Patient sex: M
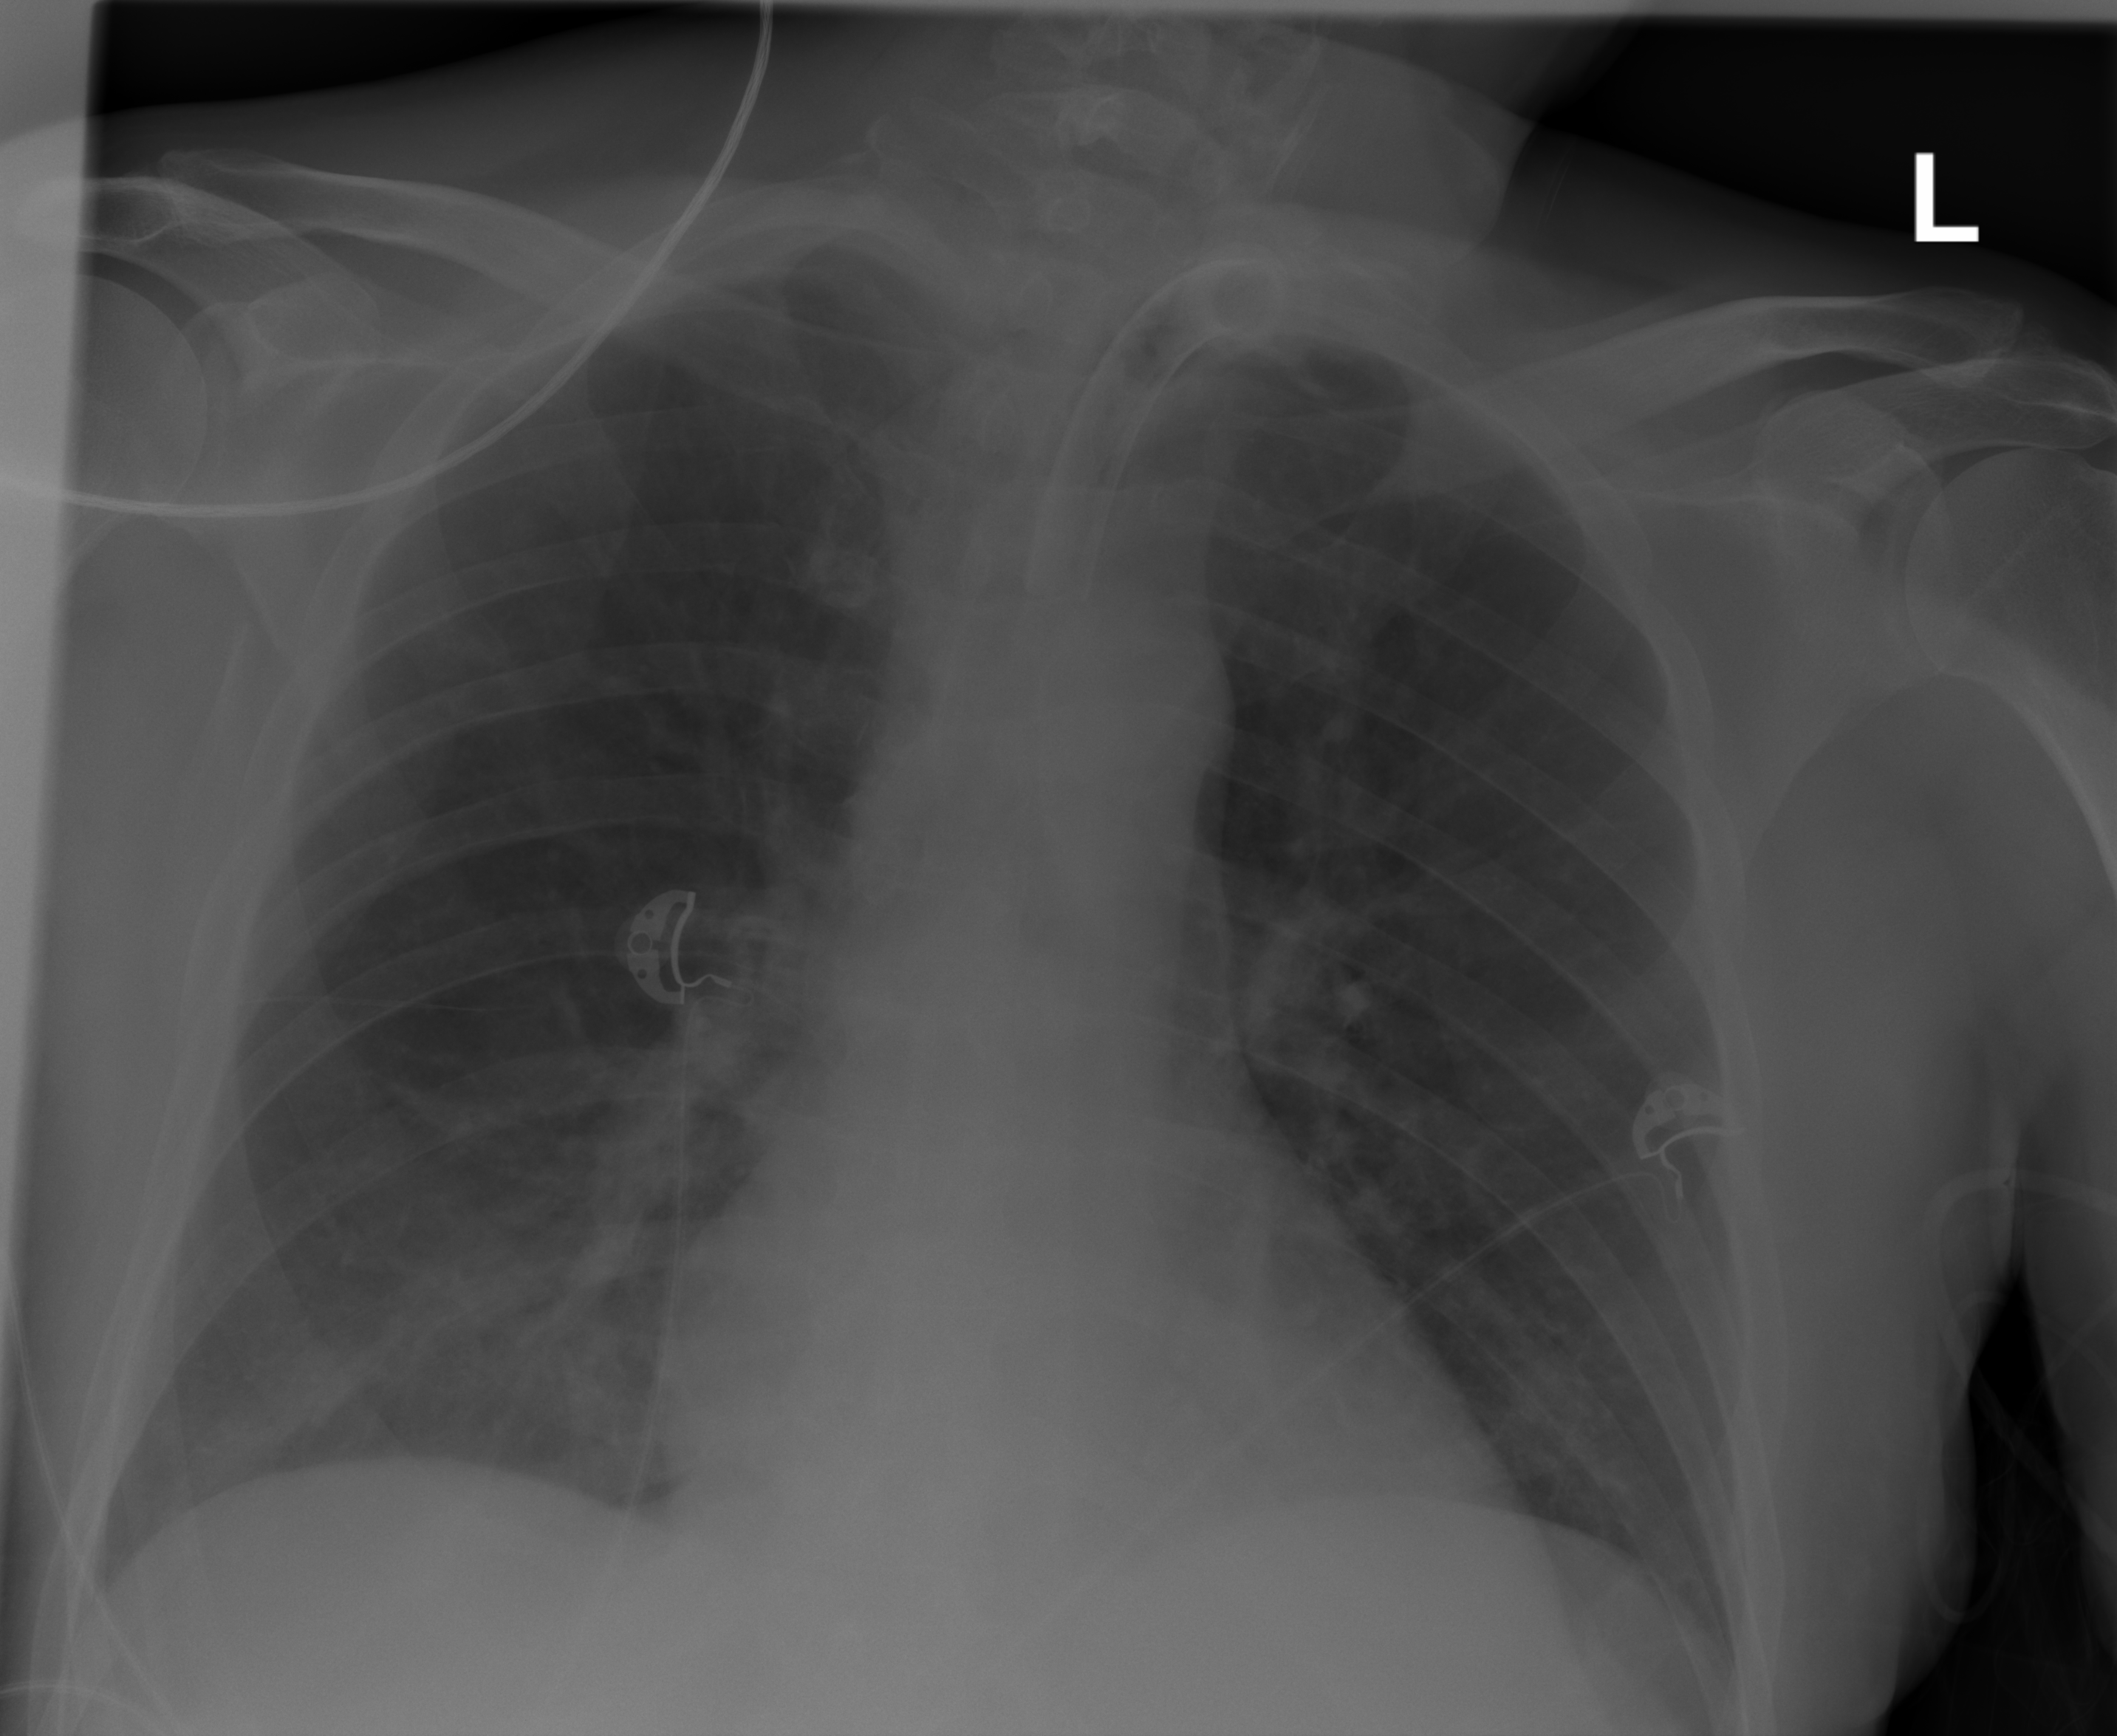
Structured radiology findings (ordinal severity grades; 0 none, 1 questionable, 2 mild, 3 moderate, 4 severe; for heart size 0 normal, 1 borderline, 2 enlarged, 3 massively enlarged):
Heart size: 0
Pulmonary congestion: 0
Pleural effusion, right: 0
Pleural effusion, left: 0
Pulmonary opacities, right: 2
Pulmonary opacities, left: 1
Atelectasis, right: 2
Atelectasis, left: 0